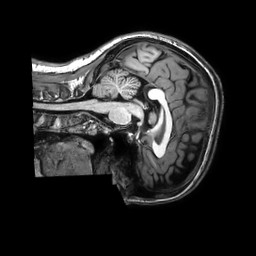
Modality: T1w
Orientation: sagittal
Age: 33
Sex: female
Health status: healthy
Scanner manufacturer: philips
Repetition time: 0.009 s
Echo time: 0.004 s